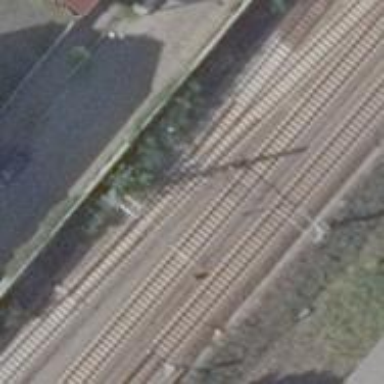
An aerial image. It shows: Railway switch.